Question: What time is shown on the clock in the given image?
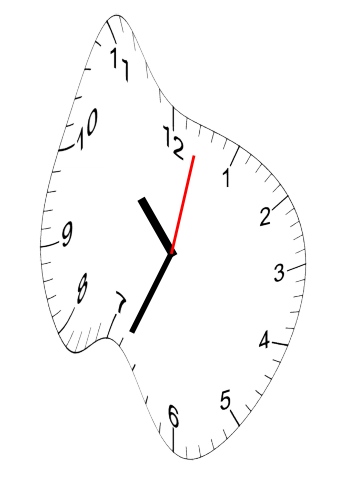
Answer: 10:34:02